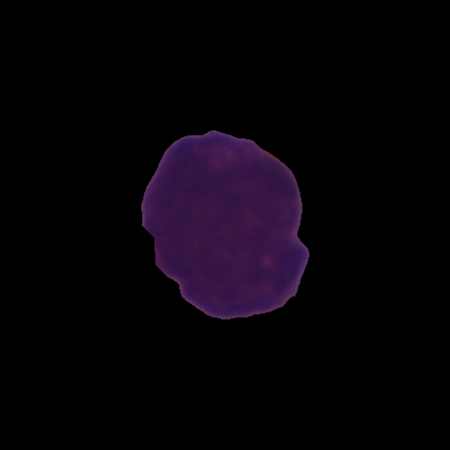
Label: cancer